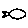
Label: fish